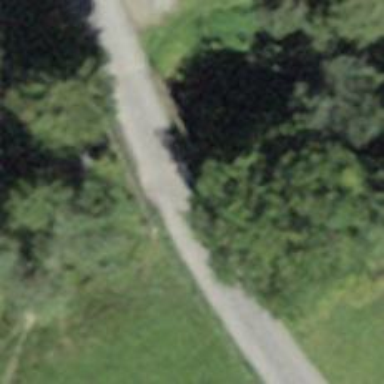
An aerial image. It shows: Residential road with paved bridge. The bridge is designed for nordic skiing with classic and skating grooming.